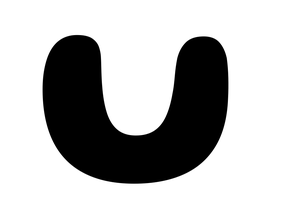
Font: Gluten_SemiBold